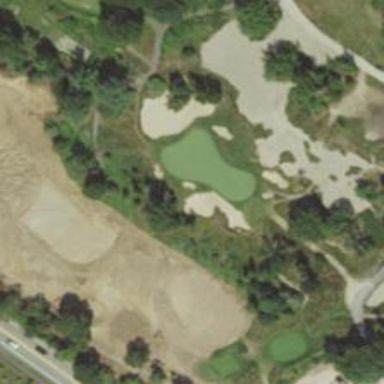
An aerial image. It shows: Golf rough area.